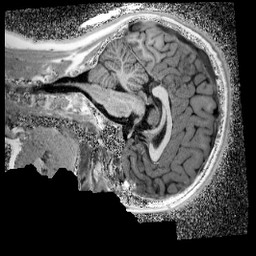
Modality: UNIT1_denoised
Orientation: sagittal
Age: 12
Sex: female
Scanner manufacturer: siemens
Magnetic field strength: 3 T
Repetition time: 4 s
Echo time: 0.00299 s